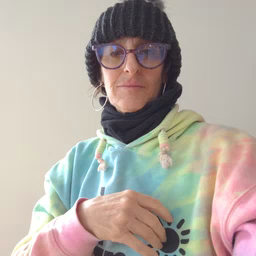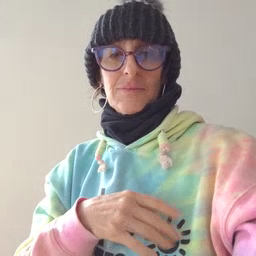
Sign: fish